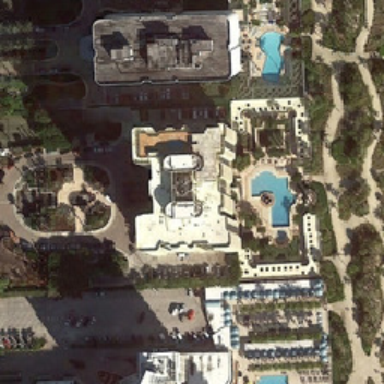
This is a resort between the park and the plaza .